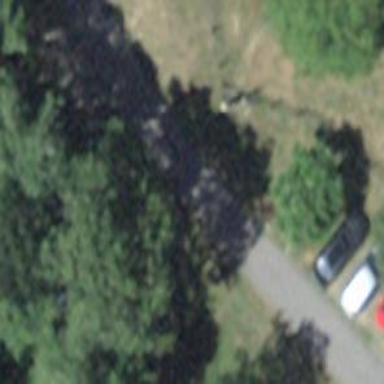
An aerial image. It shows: Unclassified asphalt road with no sidewalk.